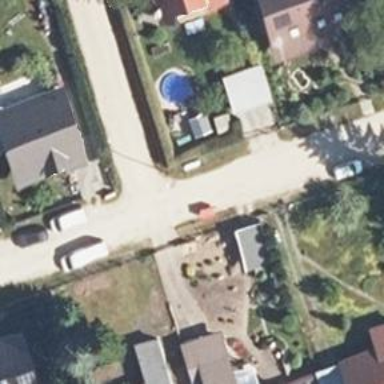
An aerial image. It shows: Gravel road in residential area.